Question: here is my issue:
I have an with an onclick handler inside a that also has an onclick handler.
'''
<div onclick="someFunction();">
<img src="/Images/SomeImage.png" onclick="someOtherFunction();" />
</div>
'''
When clicking on the image, I don't want the div's handler to be fired.
I have tried adding "return false;" at the end of my img's onclick, to no avail.

The reason I need it done that way is because I have a bunch of projects, hovering the div highlights that entry and if you click on it that'll show you more details, but you might also want to edit/delete that entry.
Thanks !!
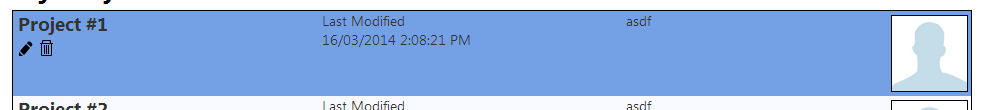
Answer: Use the 'stopImmediatePropagation()' method to stop the immidiate propagation.
'''
<img src="/Images/SomeImage.png" onclick="someOtherFunction(event);" />
'''
'''
//this function stops the propagation and not triggered parent div's handler
function someOtherFunction(event) {
event.stopImmediatePropagation();
return false;
}
'''
<URL>